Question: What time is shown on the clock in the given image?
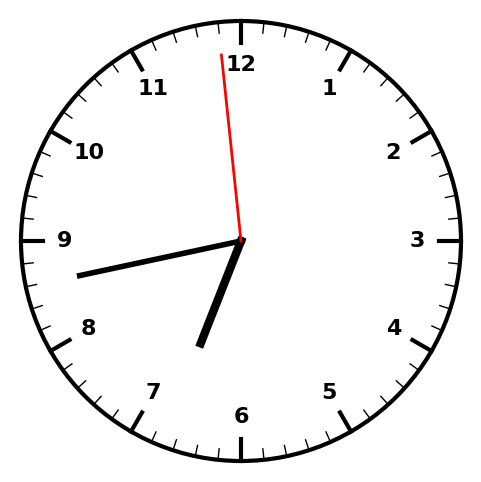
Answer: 06:42:59